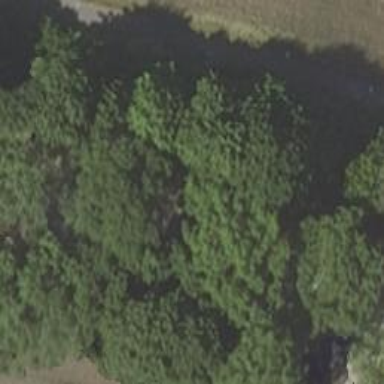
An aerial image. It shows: Row of broadleaved trees.